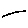
Label: line